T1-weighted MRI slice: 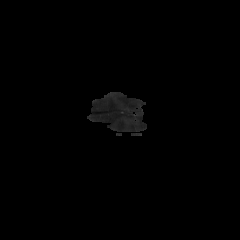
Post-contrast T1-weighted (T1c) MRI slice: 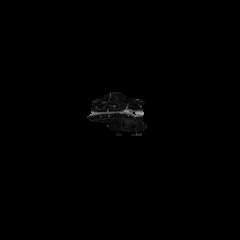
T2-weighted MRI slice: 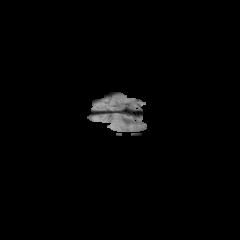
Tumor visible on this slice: no